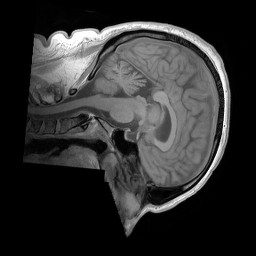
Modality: T1w
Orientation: sagittal
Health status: ill
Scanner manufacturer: siemens
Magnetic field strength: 3 T
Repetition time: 0.447 s
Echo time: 0.00266 s